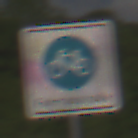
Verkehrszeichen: BeginnFahrradstrasse
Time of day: Midday
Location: Outdoor (RoadRail)
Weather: PartlyCloudy
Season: NotSpecified
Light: Natural